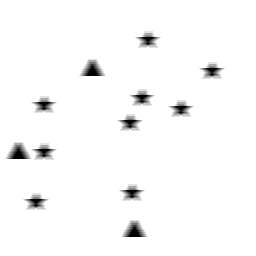
Squares: 0
Triangles: 3
Stars: 9
Total shapes: 12